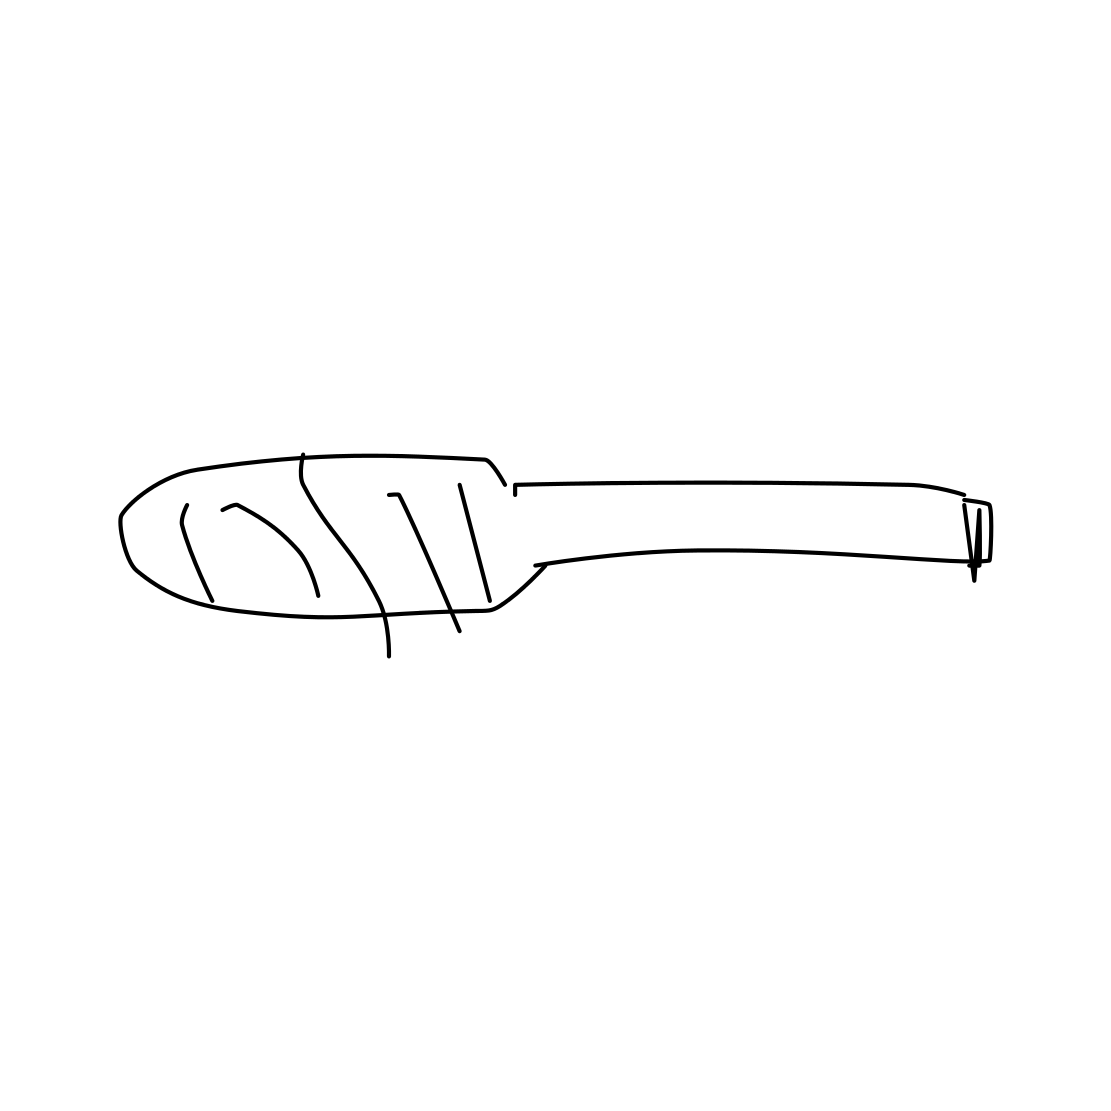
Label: screwdriver